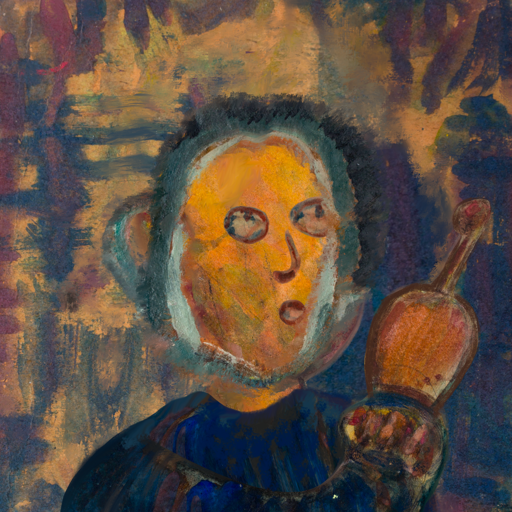
Background: InTheSun, Head And Neck Side: Gypsy_Mother, Face Side: Orphan, Bust: Pipe, Hair Side: Boggyland, Head Accessory: Blank, Second Necklace: Blank, Necklace: Blank, Baby: Blank